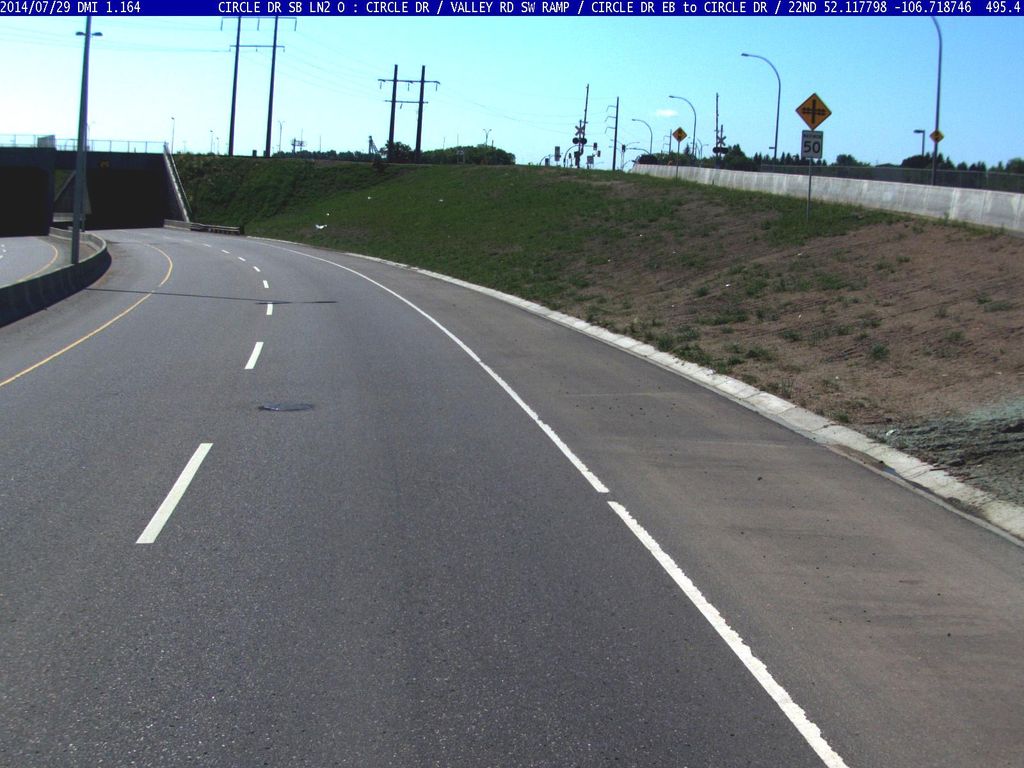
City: saskatoon